Field crop: maize
Growth stage: 2
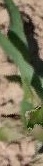
Species: maize